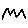
Label: zigzag